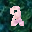
Label: 2